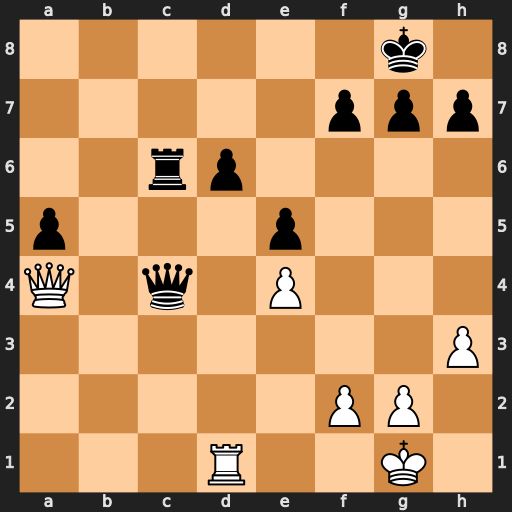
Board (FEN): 6k1/5ppp/2rp4/p3p3/Q1q1P3/7P/5PP1/3R2K1
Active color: w
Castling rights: -
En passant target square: -
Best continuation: Rxd6 Qc1+ Rd1 h6 Rxc1 Rxc1+ Kh2